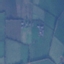
Label: Pasture